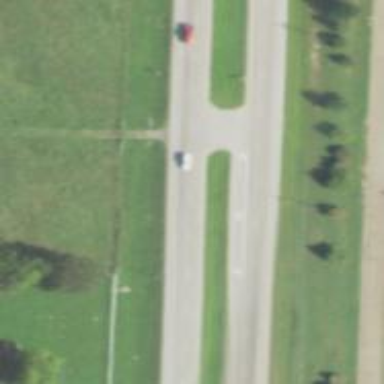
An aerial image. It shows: Trunk link highway.